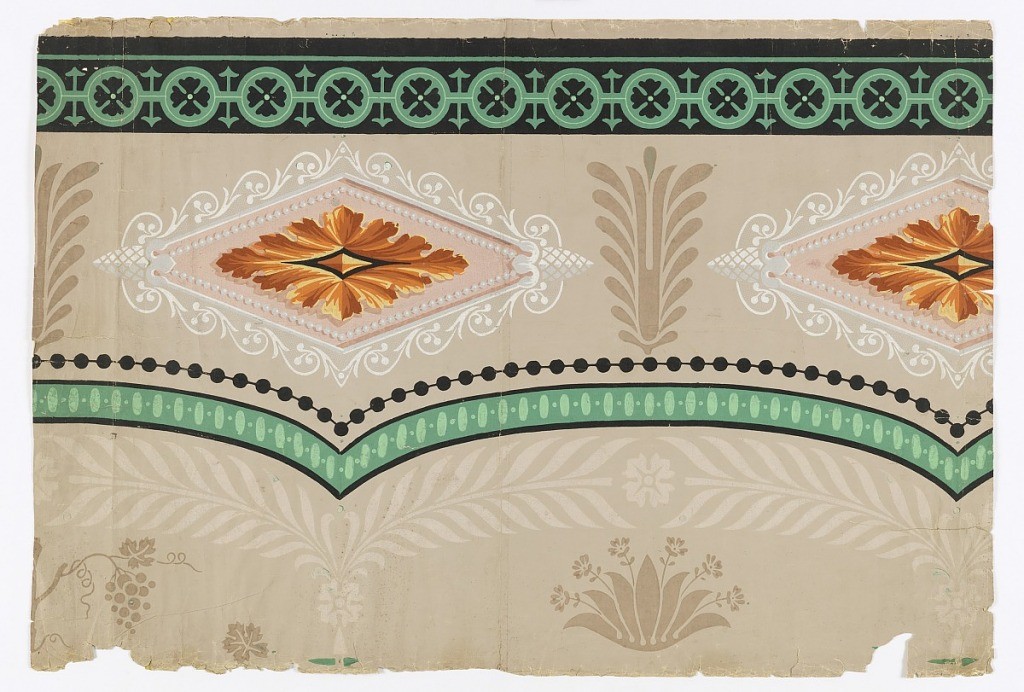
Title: Frieze
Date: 1810–25
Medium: Block-printed on joined sheets of handmade paper
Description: Frieze on beige ground, diamonds of yellow-gold-tan shaded; foliage in white scrollwork diamond frame.  Green and black bandings, beading and bunches of flowers in brown, top of broad arches, paler beige leather like leaves.

H# 226